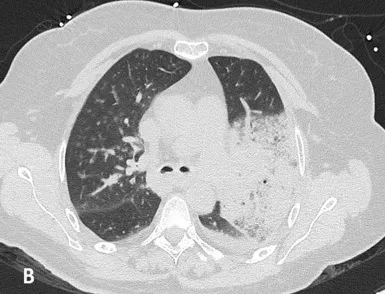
Chest computed tomography performed on the day of admission. Base. Demonstrate areas of consolidation in the left upper and lower lobes, with air bronchogram and surrounding ground glass opacities.
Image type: radiology (ct)